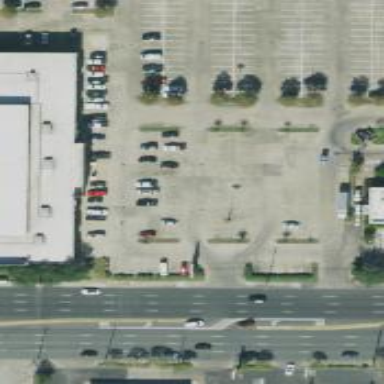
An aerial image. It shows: Parking space is available.